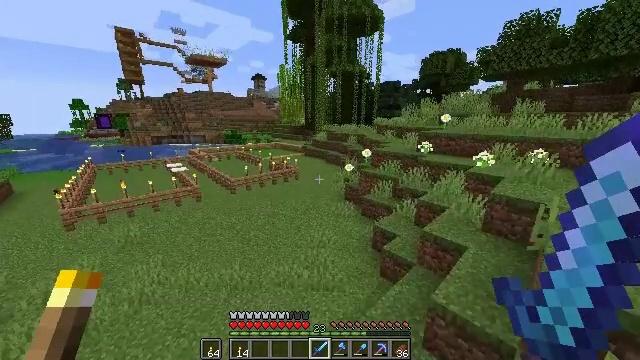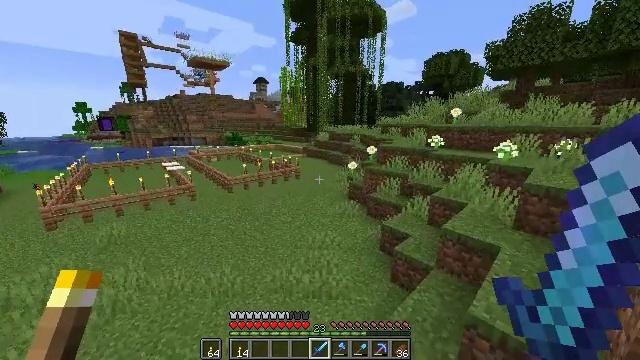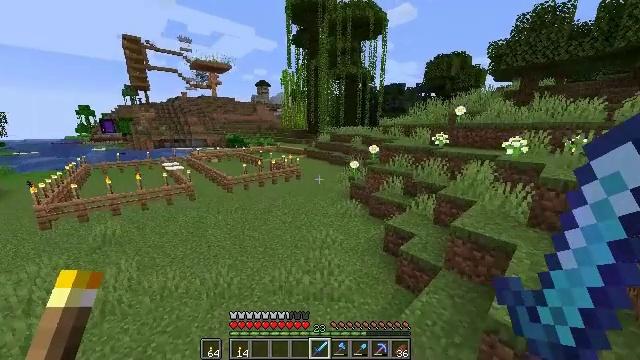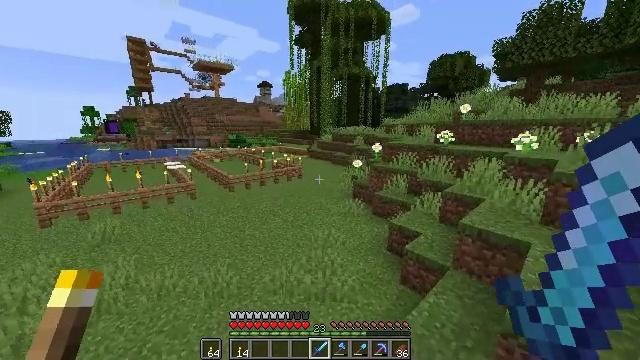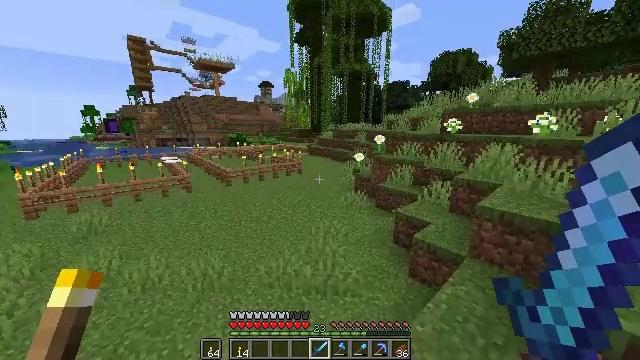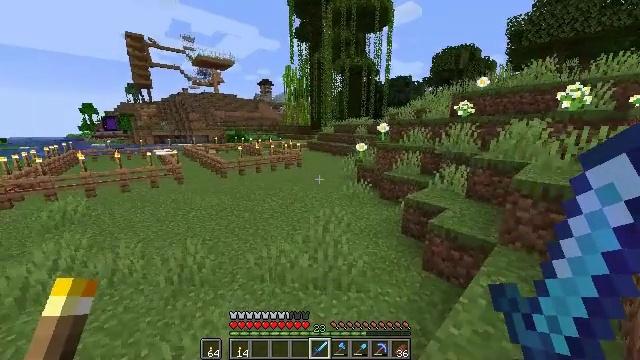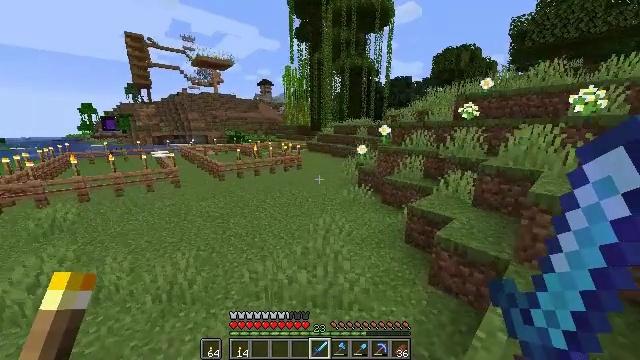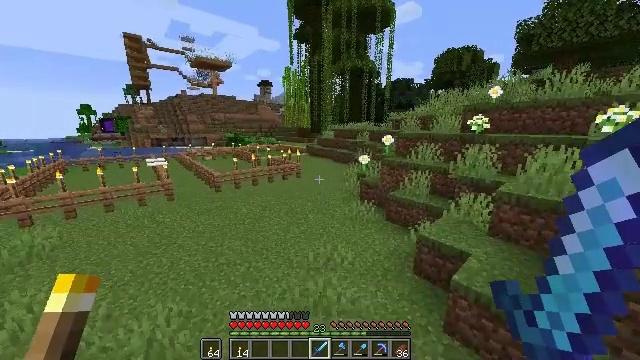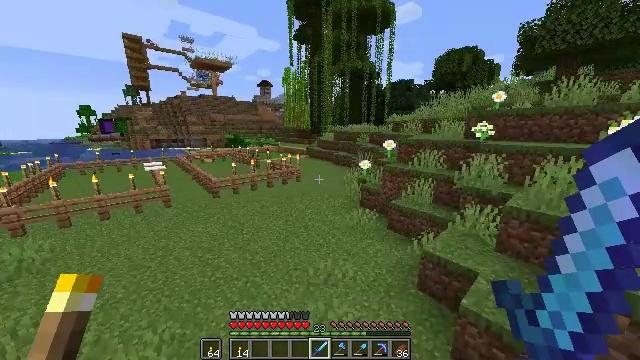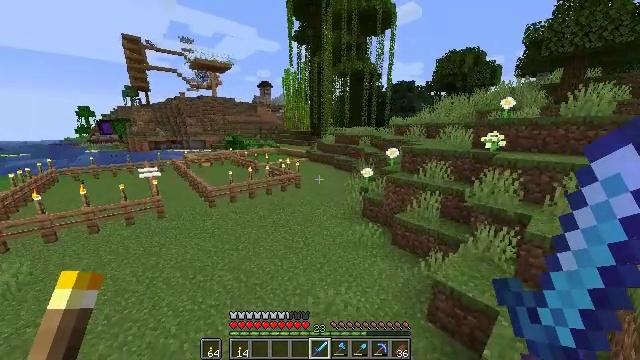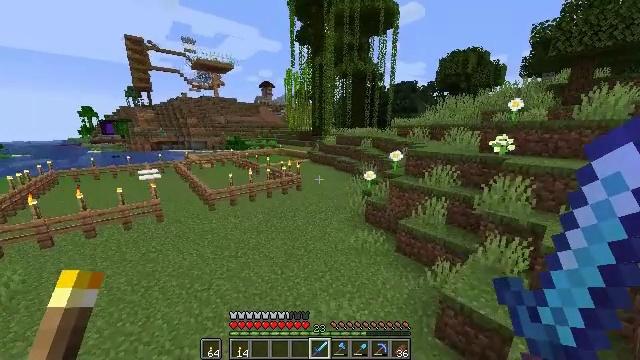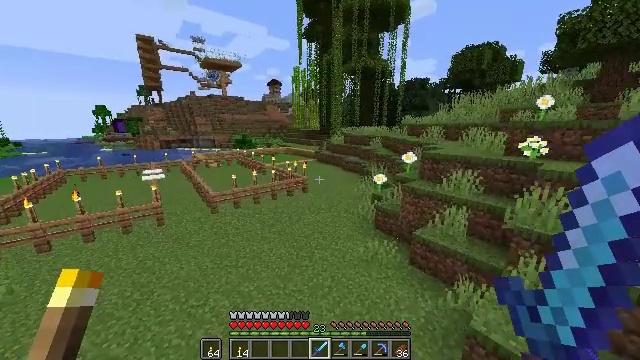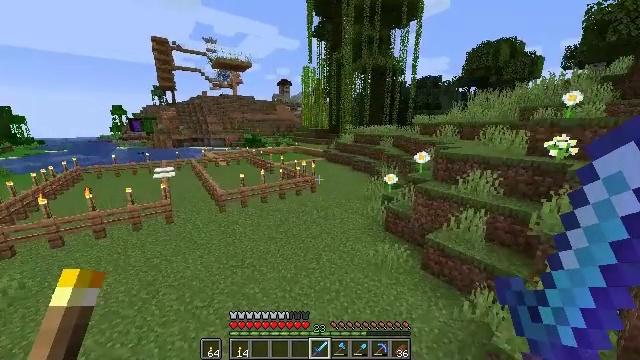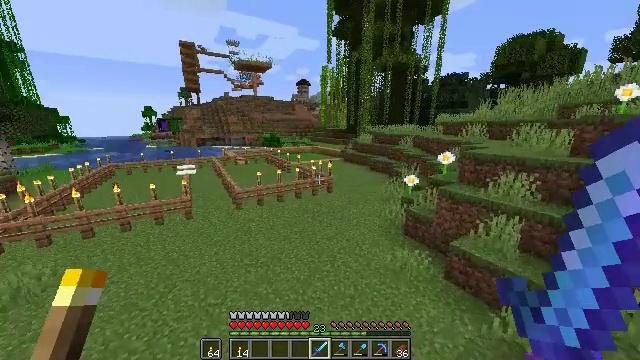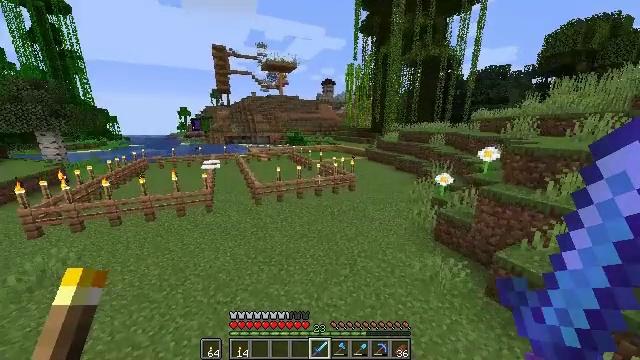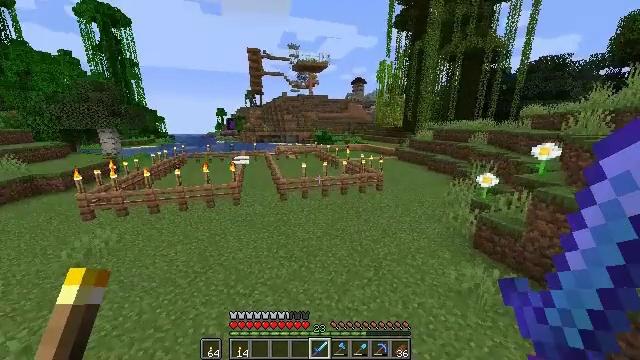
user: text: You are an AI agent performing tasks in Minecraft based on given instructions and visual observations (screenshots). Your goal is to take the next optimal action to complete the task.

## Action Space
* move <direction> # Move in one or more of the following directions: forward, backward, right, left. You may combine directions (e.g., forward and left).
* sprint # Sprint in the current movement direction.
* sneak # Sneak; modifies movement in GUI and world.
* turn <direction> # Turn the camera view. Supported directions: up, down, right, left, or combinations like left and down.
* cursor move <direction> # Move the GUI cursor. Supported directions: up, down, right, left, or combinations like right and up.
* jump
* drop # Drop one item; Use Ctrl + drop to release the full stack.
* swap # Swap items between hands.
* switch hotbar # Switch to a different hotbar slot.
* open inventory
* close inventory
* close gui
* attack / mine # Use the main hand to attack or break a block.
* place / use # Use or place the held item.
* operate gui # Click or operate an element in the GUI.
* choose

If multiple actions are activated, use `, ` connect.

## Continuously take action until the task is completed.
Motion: motion action
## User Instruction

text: Break the jungle fence to collect it.
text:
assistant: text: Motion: move forward, turn up, jump
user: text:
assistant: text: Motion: move forward, sprint, jump
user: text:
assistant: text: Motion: move forward, sprint, jump
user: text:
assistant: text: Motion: move forward, sprint, jump
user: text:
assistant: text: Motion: move forward, jump
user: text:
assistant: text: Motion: move forward, jump
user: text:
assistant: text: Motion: move forward, jump
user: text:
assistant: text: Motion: move forward, jump
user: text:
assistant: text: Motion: move forward, jump
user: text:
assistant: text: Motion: move forward, jump
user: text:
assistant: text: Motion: move forward, sprint, turn left, jump
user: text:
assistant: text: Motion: move forward, sprint, turn left, jump
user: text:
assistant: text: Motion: move forward, sprint, turn left, jump
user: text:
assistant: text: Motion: move forward, turn left, jump
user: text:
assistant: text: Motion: move forward, turn left, jump
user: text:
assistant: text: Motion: move forward, turn left, jump
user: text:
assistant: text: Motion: move forward, turn left, jump
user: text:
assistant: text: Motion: move forward, turn left, jump
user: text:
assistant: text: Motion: move forward, sprint, turn left, jump
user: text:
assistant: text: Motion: move forward, sprint, jump
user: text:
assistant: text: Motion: move forward, sprint, jump
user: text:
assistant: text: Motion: move forward, jump
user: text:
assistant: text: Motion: move forward, jump
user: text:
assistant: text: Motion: move forward, jump
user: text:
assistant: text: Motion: move forward, jump
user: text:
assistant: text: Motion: move forward, jump
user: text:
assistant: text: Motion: move forward, turn right, jump
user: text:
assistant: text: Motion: move forward, turn right
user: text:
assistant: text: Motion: move forward
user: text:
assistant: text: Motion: move forward